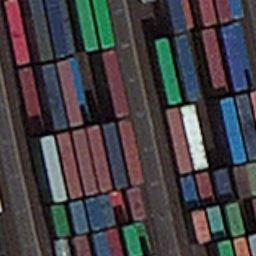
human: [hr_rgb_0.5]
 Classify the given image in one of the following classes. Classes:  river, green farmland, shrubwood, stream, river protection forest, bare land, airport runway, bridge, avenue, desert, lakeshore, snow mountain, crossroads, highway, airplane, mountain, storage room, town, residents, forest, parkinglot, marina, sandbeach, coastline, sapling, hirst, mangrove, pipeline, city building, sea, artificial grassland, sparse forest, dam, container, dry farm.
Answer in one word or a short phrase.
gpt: container